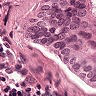
Metastatic tissue present: yes